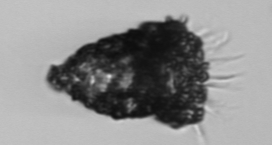
Label: Tintinnopsis